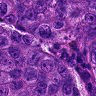
Metastatic tissue present: yes